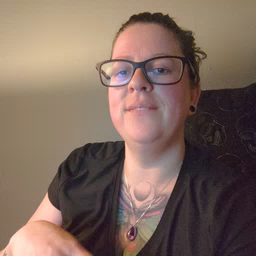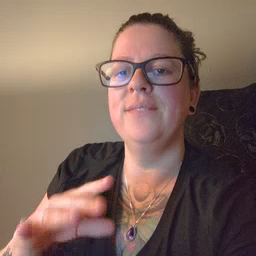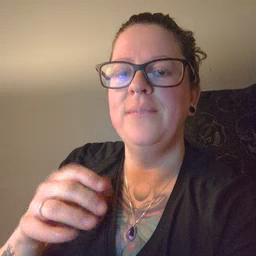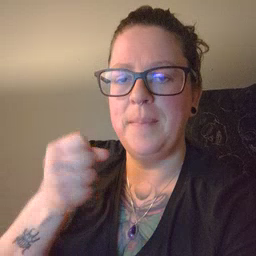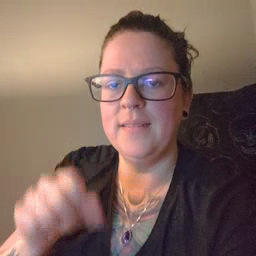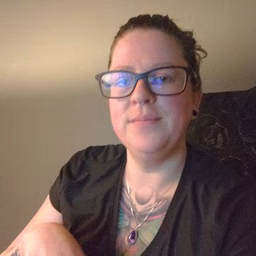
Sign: make